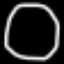
Label: octagon